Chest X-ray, AP view. Patient: 77 years old, sex M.
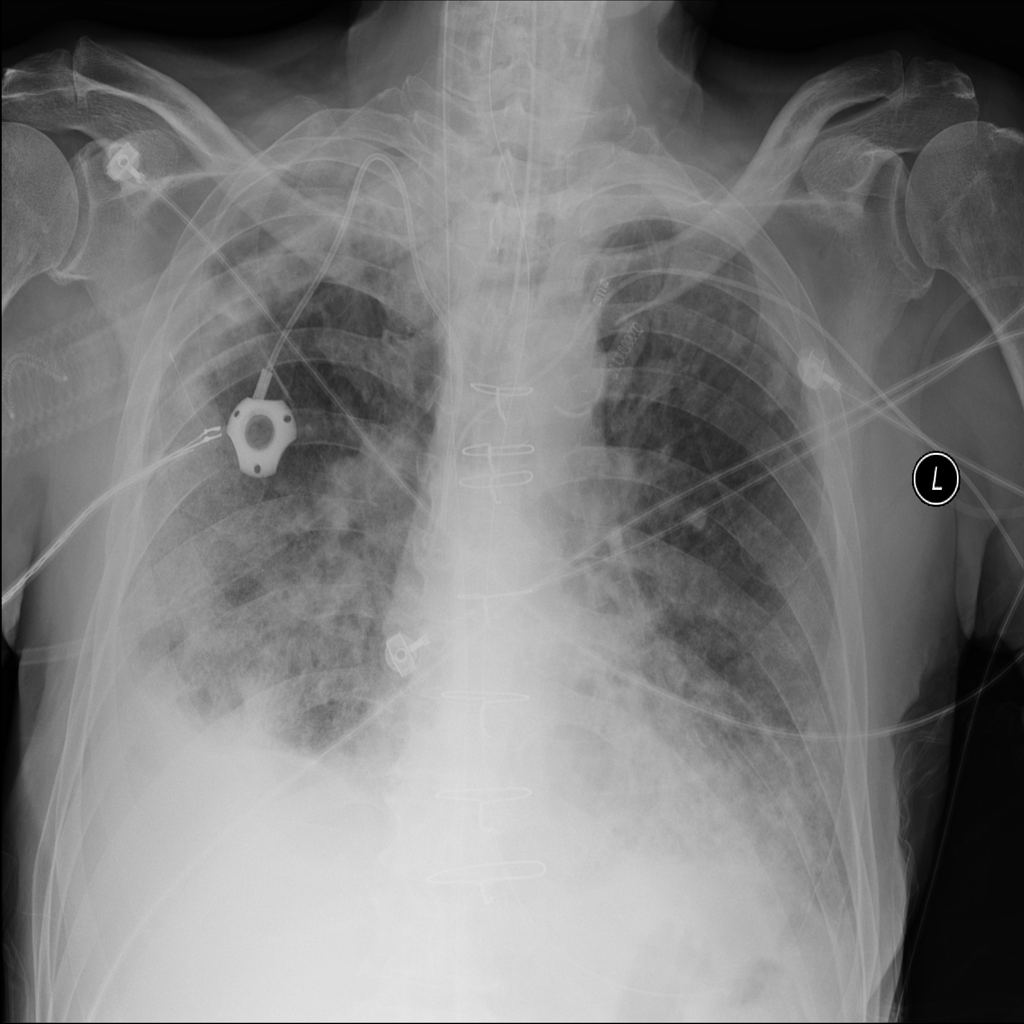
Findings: Consolidation, Effusion, Infiltration, Nodule